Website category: auto
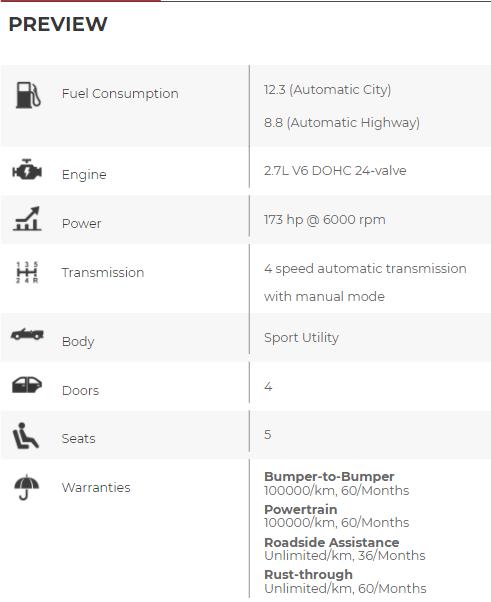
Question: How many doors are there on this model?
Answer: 4

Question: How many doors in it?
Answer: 4

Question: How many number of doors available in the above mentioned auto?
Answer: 4

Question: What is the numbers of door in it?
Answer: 4

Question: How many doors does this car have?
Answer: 4

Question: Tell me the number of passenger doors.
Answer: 4

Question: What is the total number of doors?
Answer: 4

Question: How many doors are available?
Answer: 4

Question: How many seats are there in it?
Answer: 5

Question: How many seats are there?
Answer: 5

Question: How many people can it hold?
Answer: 5

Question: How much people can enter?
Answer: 5

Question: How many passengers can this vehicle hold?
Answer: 5

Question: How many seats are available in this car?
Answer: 5

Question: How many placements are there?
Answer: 5

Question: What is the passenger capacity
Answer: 5

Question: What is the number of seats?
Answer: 5

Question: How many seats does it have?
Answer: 5

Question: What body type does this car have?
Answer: Sport Utility

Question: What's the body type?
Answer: Sport Utility

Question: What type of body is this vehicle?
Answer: Sport Utility

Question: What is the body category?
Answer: Sport Utility

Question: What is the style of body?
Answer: Sport Utility

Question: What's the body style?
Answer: Sport Utility

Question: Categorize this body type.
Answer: Sport Utility

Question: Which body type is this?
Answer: Sport Utility

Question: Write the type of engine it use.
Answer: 2.7L V6 DOHC 24-valve

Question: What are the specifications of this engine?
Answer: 2.7L V6 DOHC 24-valve

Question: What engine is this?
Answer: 2.7L V6 DOHC 24-valve

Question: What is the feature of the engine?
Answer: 2.7L V6 DOHC 24-valve

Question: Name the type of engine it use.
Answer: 2.7L V6 DOHC 24-valve

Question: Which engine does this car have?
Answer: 2.7L V6 DOHC 24-valve

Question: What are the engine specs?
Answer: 2.7L V6 DOHC 24-valve

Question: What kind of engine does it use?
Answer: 2.7L V6 DOHC 24-valve

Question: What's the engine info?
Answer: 2.7L V6 DOHC 24-valve

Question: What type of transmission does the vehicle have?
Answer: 4 speed automatic transmission with manual mode

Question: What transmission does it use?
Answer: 4 speed automatic transmission with manual mode

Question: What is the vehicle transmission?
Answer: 4 speed automatic transmission with manual mode

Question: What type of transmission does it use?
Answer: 4 speed automatic transmission with manual mode

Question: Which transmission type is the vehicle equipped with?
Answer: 4 speed automatic transmission with manual mode

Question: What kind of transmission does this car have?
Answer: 4 speed automatic transmission with manual mode

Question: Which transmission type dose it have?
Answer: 4 speed automatic transmission with manual mode

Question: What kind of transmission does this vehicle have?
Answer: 4 speed automatic transmission with manual mode

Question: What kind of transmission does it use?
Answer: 4 speed automatic transmission with manual mode

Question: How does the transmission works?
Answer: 4 speed automatic transmission with manual mode

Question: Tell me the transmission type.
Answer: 4 speed automatic transmission with manual mode

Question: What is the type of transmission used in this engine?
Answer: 4 speed automatic transmission with manual mode

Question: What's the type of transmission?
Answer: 4 speed automatic transmission with manual mode

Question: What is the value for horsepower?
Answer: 173 hp @ 6000 rpm

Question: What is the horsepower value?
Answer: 173 hp @ 6000 rpm

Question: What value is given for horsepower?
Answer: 173 hp @ 6000 rpm

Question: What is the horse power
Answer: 173 hp @ 6000 rpm

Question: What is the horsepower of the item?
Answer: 173 hp @ 6000 rpm

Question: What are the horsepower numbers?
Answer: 173 hp @ 6000 rpm

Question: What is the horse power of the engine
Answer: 173 hp @ 6000 rpm

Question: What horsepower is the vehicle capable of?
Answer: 173 hp @ 6000 rpm

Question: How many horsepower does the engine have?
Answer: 173 hp @ 6000 rpm

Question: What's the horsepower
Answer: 173 hp @ 6000 rpm

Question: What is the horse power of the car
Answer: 173 hp @ 6000 rpm

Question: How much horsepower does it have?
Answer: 173 hp @ 6000 rpm

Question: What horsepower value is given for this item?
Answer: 173 hp @ 6000 rpm

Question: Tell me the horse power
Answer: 173 hp @ 6000 rpm

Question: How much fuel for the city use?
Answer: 12.3 (Automatic City)

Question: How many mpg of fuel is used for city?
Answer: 12.3 (Automatic City)